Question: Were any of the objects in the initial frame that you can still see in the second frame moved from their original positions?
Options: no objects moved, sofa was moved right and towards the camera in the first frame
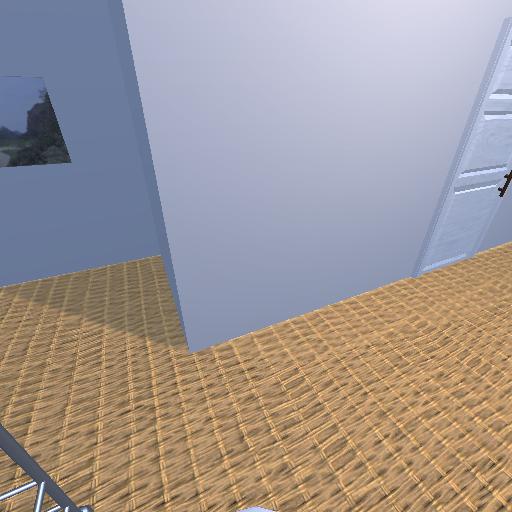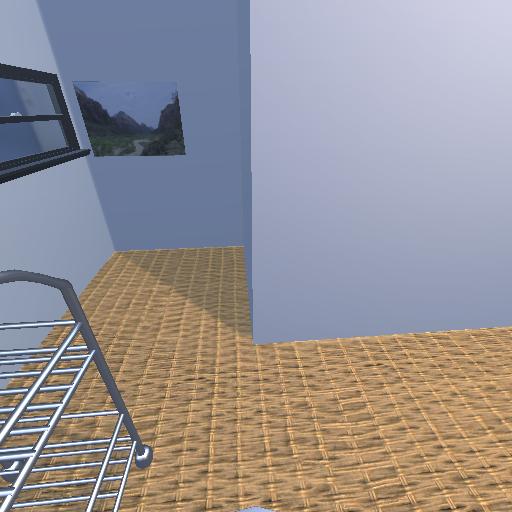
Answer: no objects moved